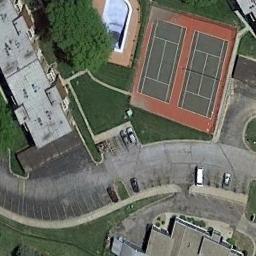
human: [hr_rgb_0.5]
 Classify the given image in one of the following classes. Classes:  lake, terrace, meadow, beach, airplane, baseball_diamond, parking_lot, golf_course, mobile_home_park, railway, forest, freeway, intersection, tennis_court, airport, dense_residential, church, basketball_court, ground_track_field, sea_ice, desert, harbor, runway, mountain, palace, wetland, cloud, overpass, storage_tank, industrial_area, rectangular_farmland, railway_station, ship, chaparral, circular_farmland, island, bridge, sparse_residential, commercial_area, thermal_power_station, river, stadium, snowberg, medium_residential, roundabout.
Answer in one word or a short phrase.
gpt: tennis_court